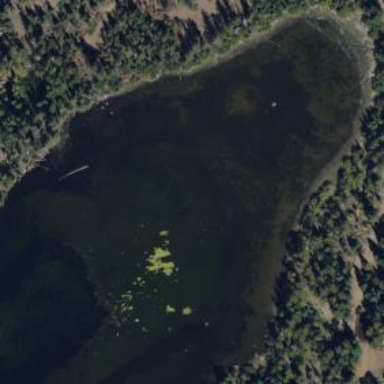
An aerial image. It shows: Serene lake surrounded by nature.